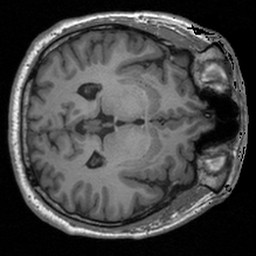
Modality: T1w
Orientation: axial
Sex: male
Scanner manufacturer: siemens
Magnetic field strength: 3 T
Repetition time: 1.9 s
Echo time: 0.00226 s